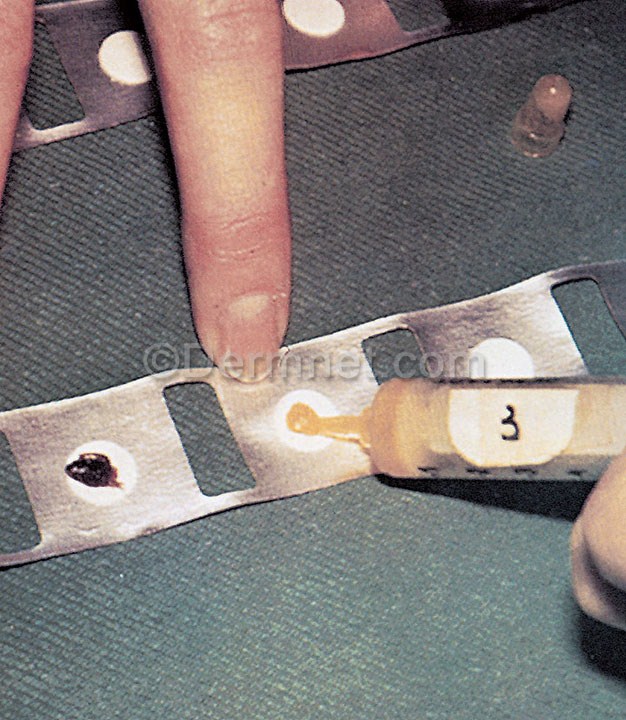
Disease: Poison Ivy Photos and other Contact Dermatitis